Frequency: 95000
Velocity: 0,2945
Power: 44
Pulse duration: 0,0000001
Pass count: 1
Magnification: 10
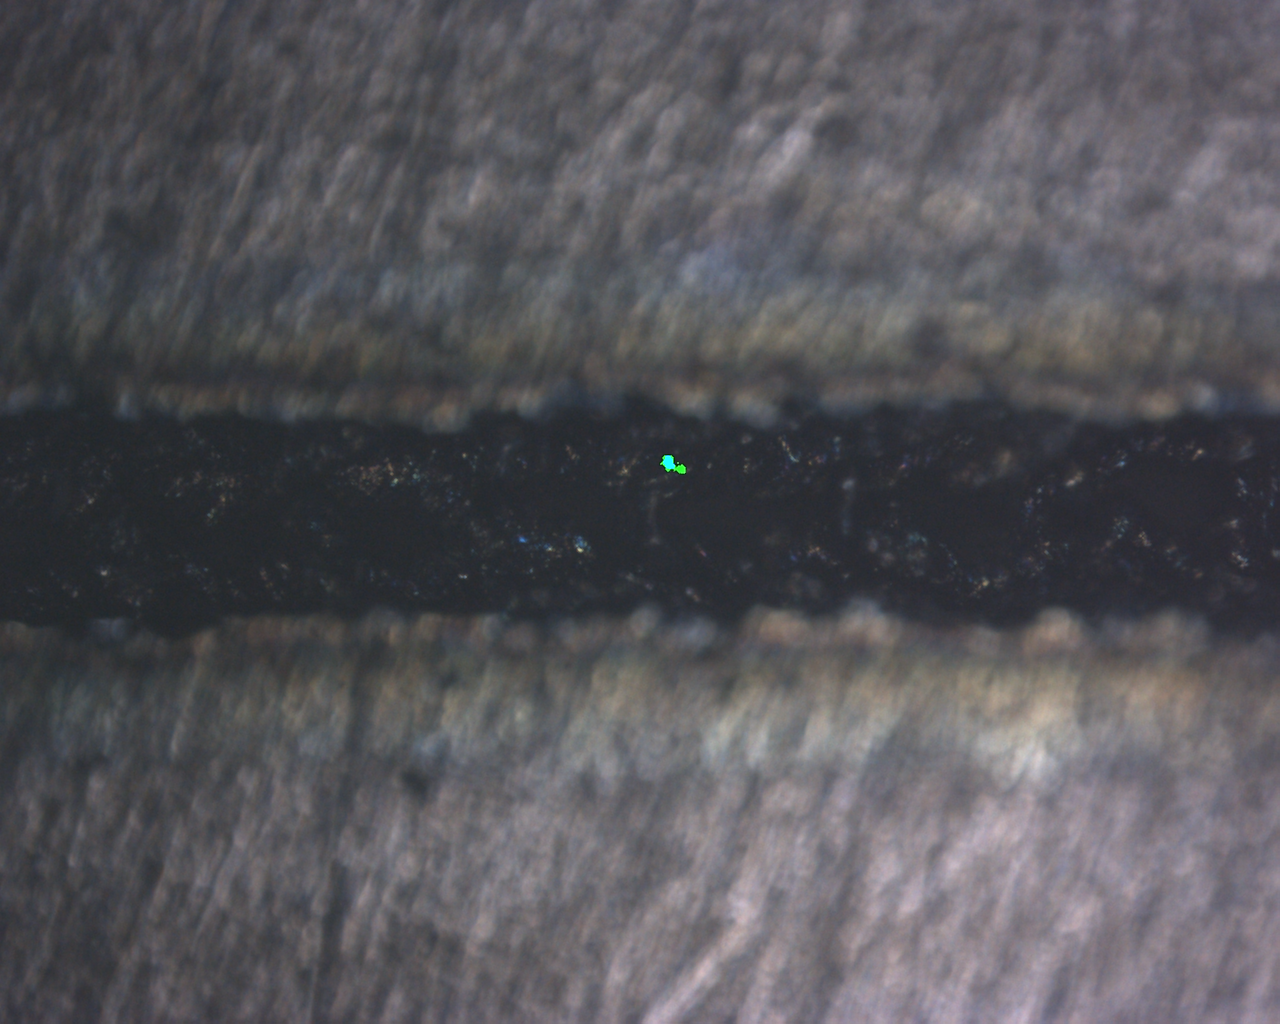
Measured width: 119.059
Other width: 91.242